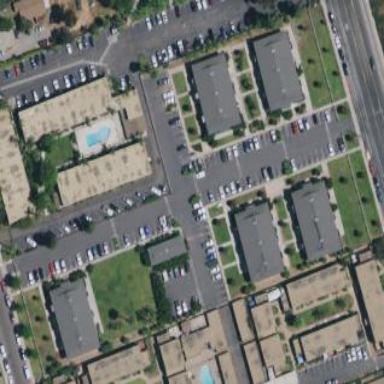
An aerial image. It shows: Residential area with apartments.